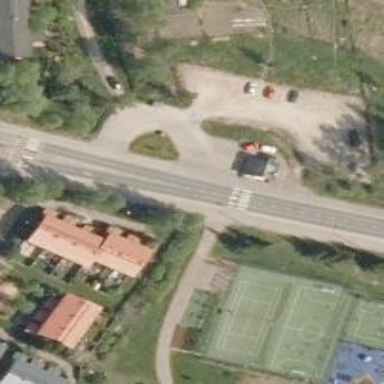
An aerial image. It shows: Asphalt cycleway.